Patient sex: F
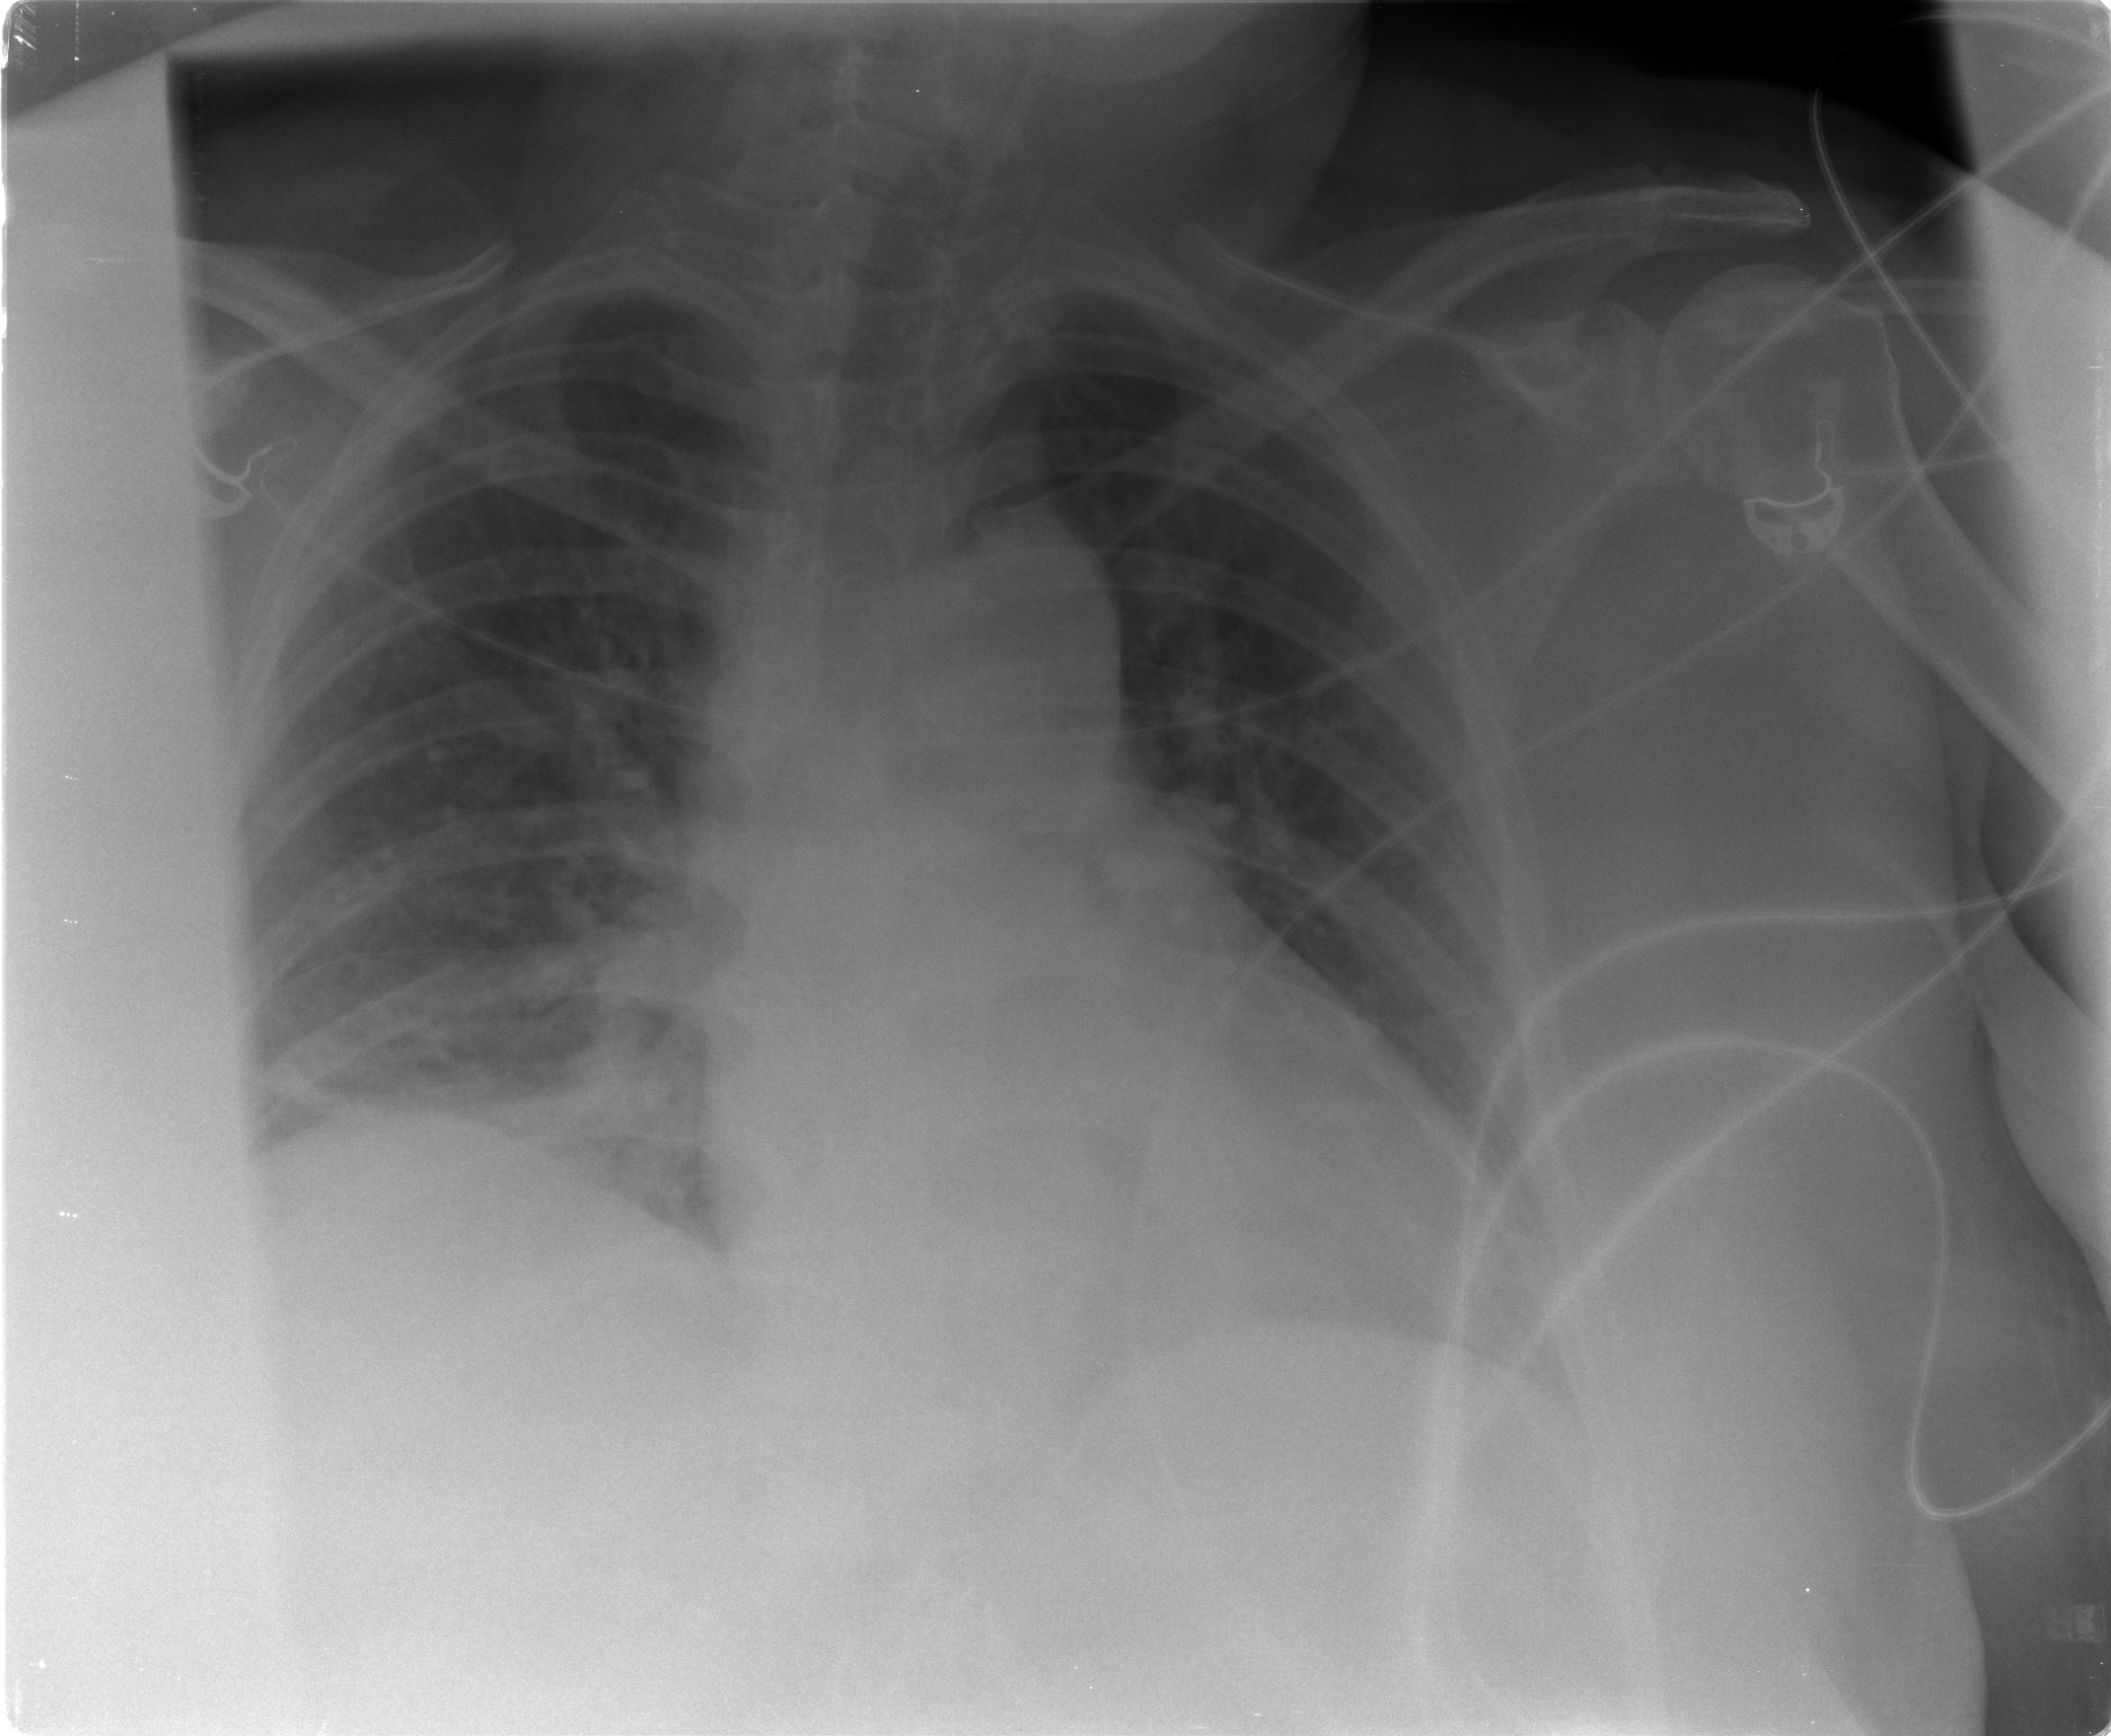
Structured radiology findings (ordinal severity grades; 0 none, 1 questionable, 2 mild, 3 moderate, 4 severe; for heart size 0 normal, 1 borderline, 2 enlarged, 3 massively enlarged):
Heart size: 2
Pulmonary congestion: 1
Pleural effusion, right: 0
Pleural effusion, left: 0
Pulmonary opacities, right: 0
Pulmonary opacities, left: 0
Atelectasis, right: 2
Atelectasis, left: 0